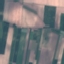
Label: AnnualCrop